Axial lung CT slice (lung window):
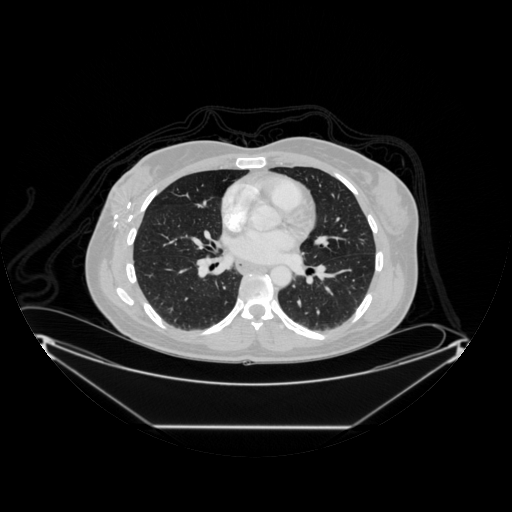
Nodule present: no